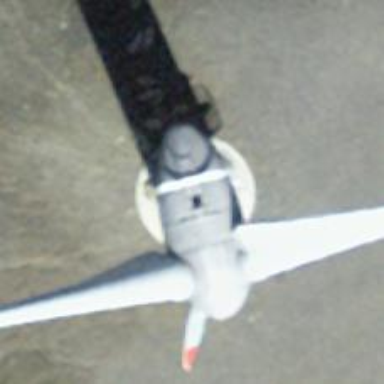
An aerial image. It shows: Wind generator using wind turbines of horizontal axis.